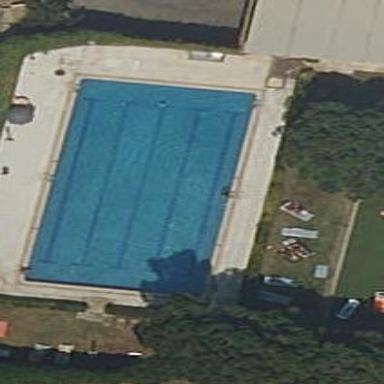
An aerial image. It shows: Swimming pool located in leisure land.